Field crop: maize
Growth stage: 2
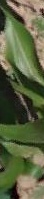
Species: maize